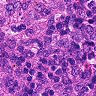
Metastatic tissue present: no